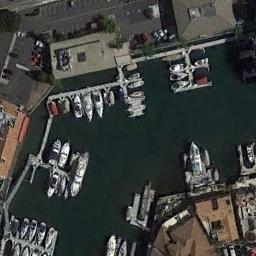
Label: harbor